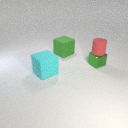
large cyan rubber cube to the left of large green rubber cube